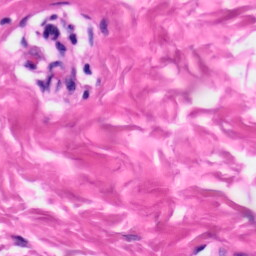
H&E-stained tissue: Skin